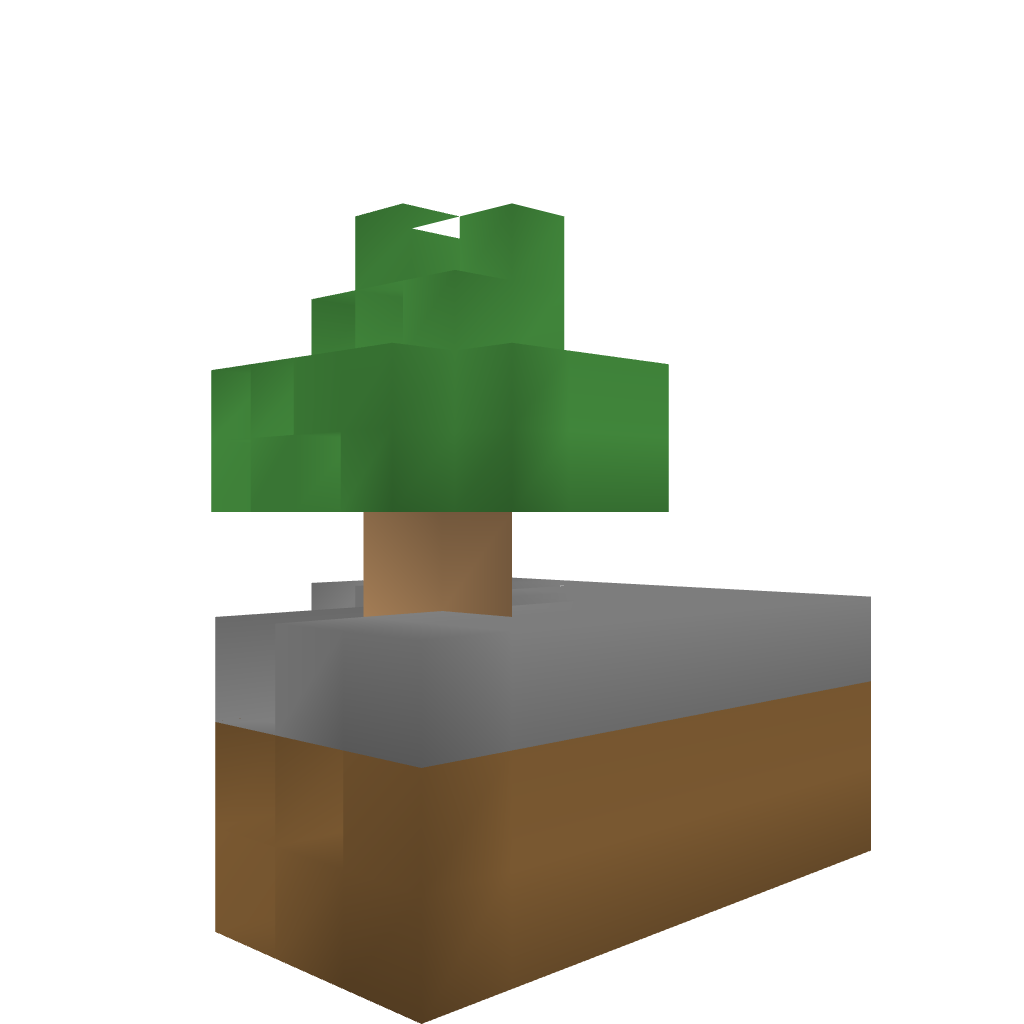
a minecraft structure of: Skyblock (Normal) bad low quality